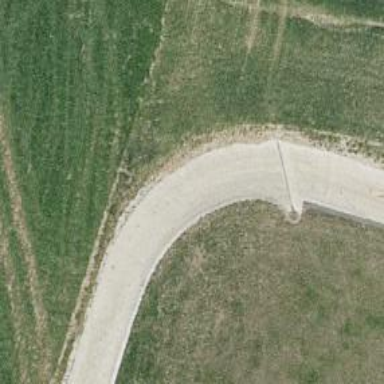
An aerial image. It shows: Gravel track road.